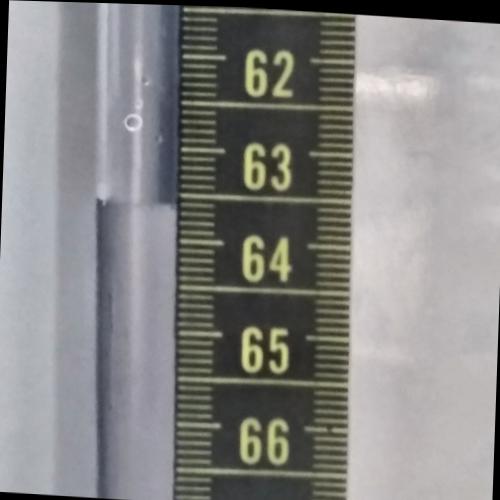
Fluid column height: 63.6 cm